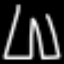
Label: pants